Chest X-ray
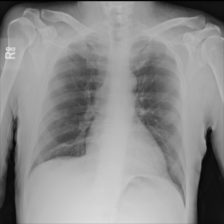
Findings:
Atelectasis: negative
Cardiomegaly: negative
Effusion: negative
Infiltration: negative
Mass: negative
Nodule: negative
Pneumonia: negative
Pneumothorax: negative
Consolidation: negative
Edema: negative
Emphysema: negative
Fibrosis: negative
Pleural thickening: negative
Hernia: negative